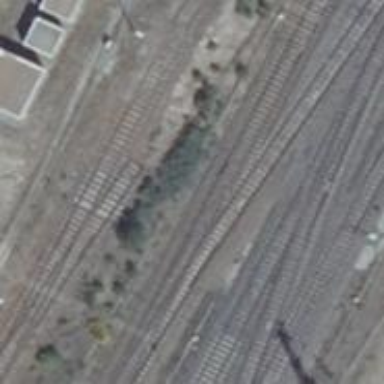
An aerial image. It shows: Railway with electrified contact lines.